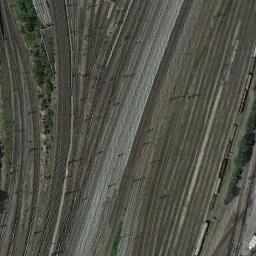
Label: railway